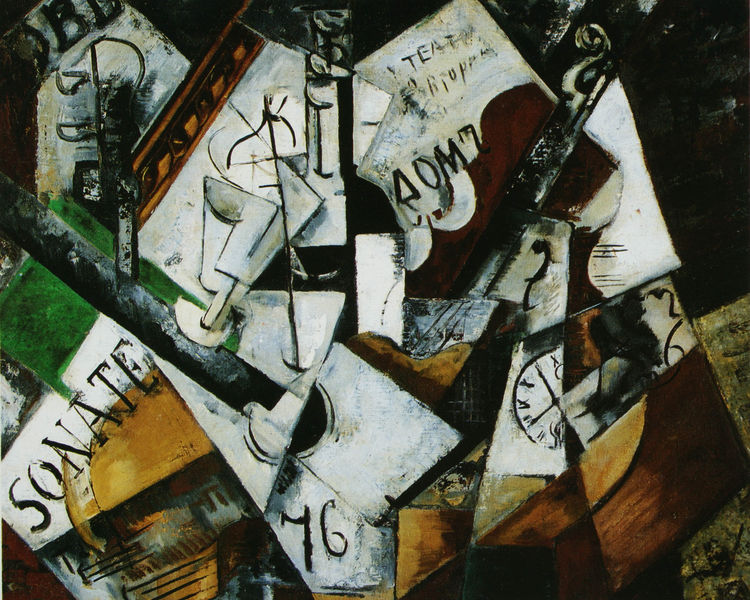
Titel: Musikinstrumente
Künstler: Nadezhda Udal'tsova
Standort: St. Petersburg
Institution: Russisches Museum
Schlagwörter: weiß, grün, kubismus, braun, glas, holz, schwarz, flasche, instrument, blatt, gitarre, konzert, musik, schrift, spieler, schriftzug, steg, wein, karten, inschrift, zahlen, ziffern, klavier, notenblatt, uhr, collage, text, zeitung, tasten, kunst, geige, violine, schnörkel, zahl, ziffer, laute, zeit, zeiger, materialmix, sonate, wörter, notenschlüssel, manoline